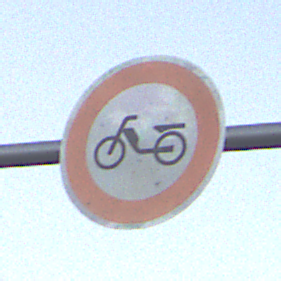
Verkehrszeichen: VerbotMofas
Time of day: SunriseSunset
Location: Outdoor (Nature)
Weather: PartlyCloudy
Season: NotSpecified
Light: Natural